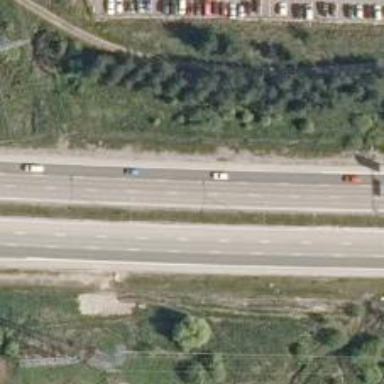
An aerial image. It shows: Asphalt motorway.